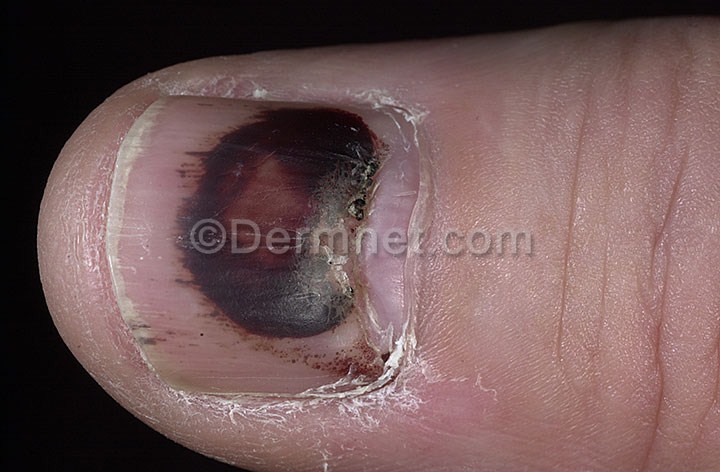
Disease: Nail Fungus and other Nail Disease